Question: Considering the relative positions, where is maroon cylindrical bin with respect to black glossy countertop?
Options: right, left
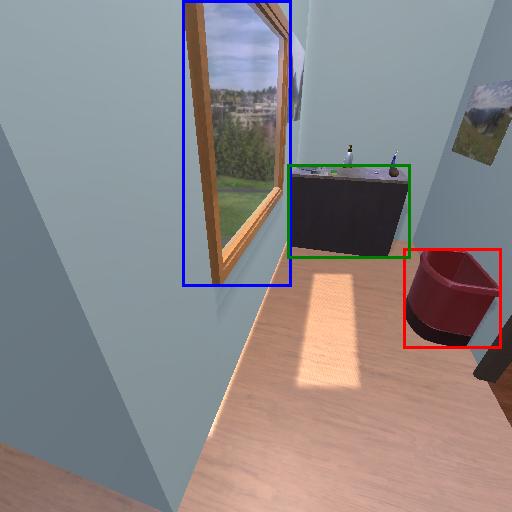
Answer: right